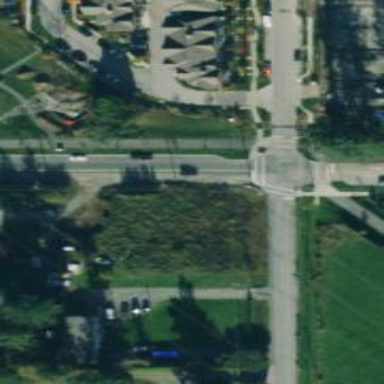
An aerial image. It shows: Footway crossing with marked lines on the asphalt surface.